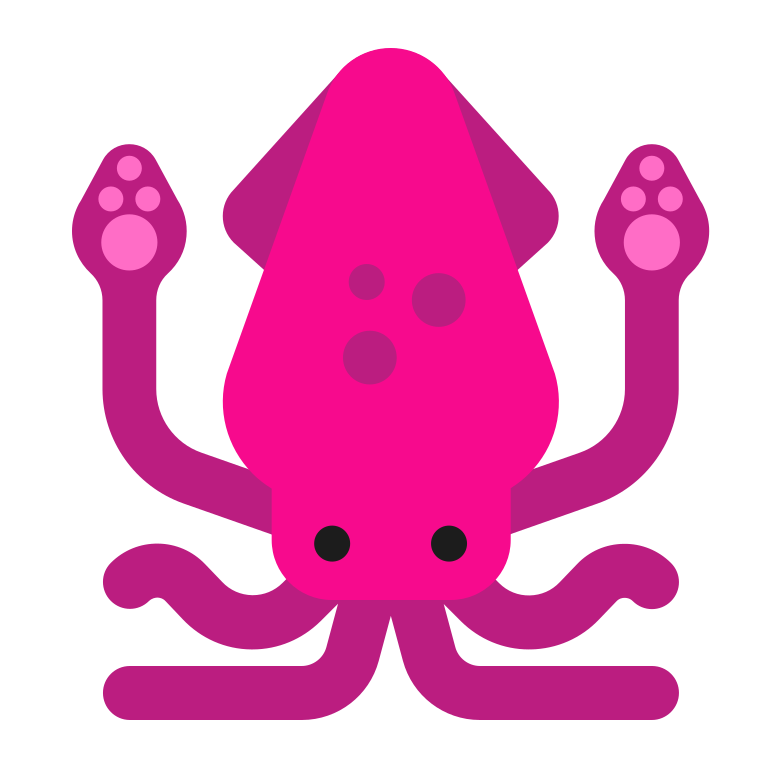
squid flat